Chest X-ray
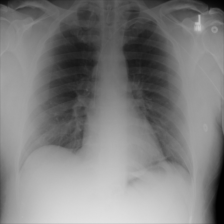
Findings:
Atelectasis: negative
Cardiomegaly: negative
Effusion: negative
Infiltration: negative
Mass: negative
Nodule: negative
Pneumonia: negative
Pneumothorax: negative
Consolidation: negative
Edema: negative
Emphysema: negative
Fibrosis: negative
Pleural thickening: negative
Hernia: negative